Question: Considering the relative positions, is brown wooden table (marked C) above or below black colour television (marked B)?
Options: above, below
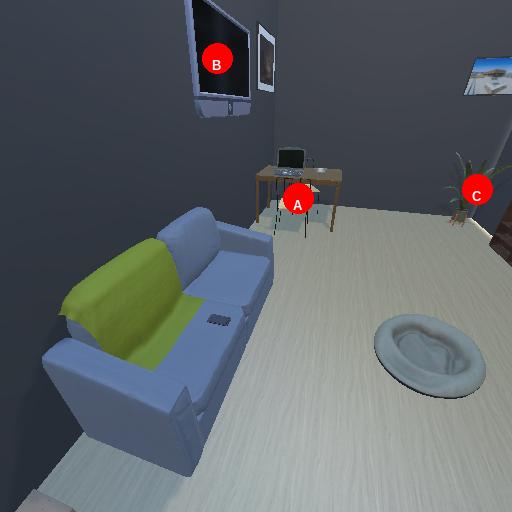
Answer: above